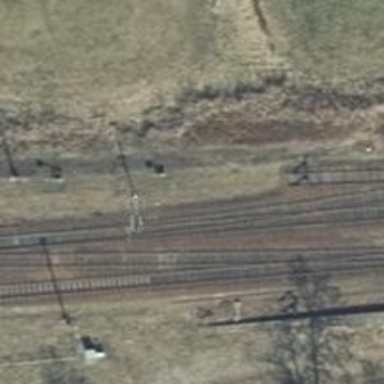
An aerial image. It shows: Railway switch.